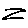
Label: zigzag